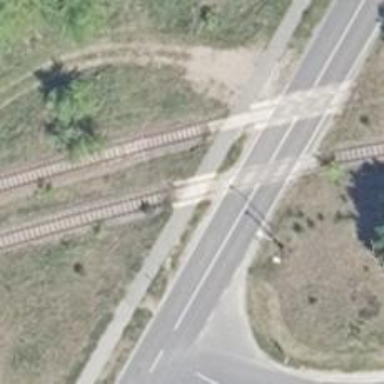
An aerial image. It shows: Railway crossing.